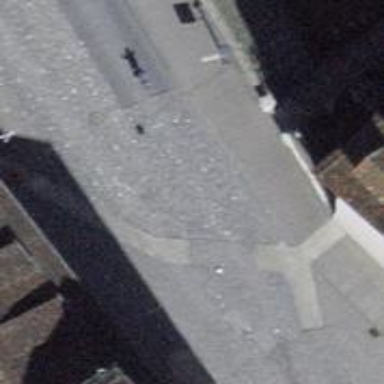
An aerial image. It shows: Living street paved with flattened cobblestones.